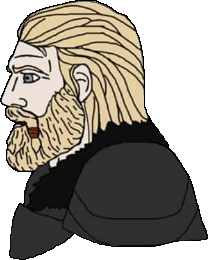
Label: 4_Yes_Chad